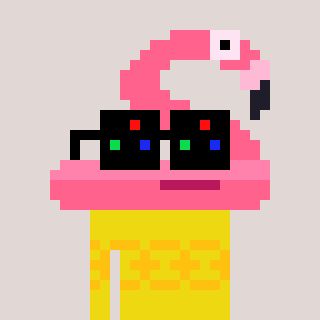
a pixel art character with square black sunglasses, a flamingo-shaped head and a yellow-colored body on a warm background